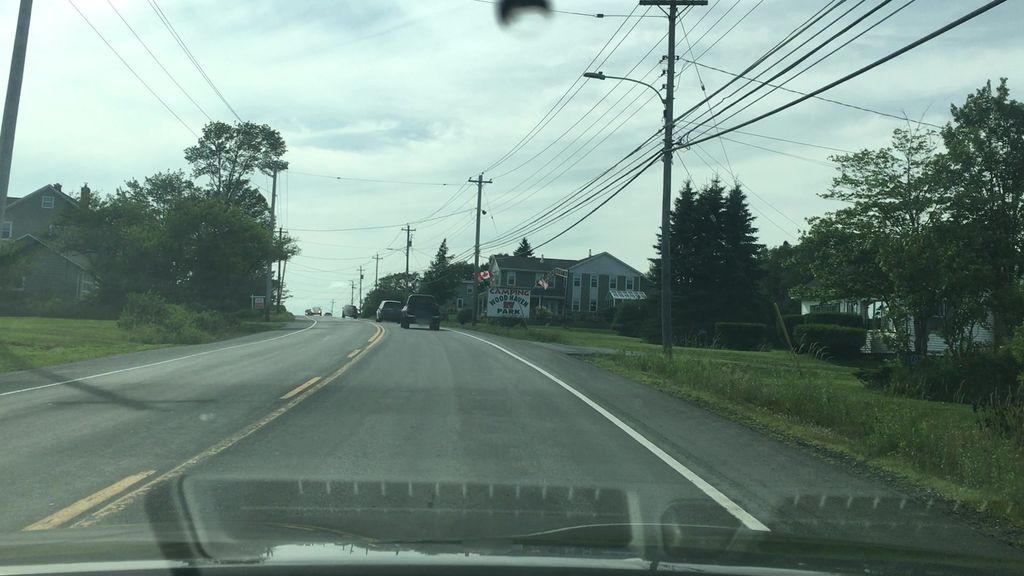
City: halifax